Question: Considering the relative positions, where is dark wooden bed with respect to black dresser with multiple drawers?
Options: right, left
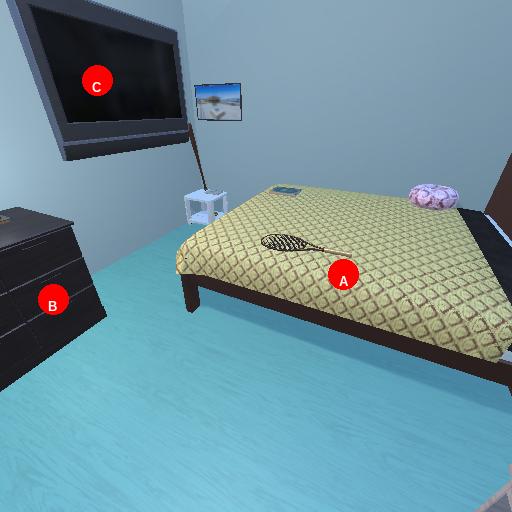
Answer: right